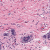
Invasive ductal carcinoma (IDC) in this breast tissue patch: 0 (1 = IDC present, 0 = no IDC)